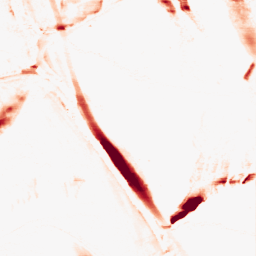
Category: morphological
Decomposition family: morphological_ellipse
Decomposition parameters: operation: opening
width: 5
height: 30
Upsampling method: linear_exact
Upsampling parameters: scale: 2
Upsampling scale: 2